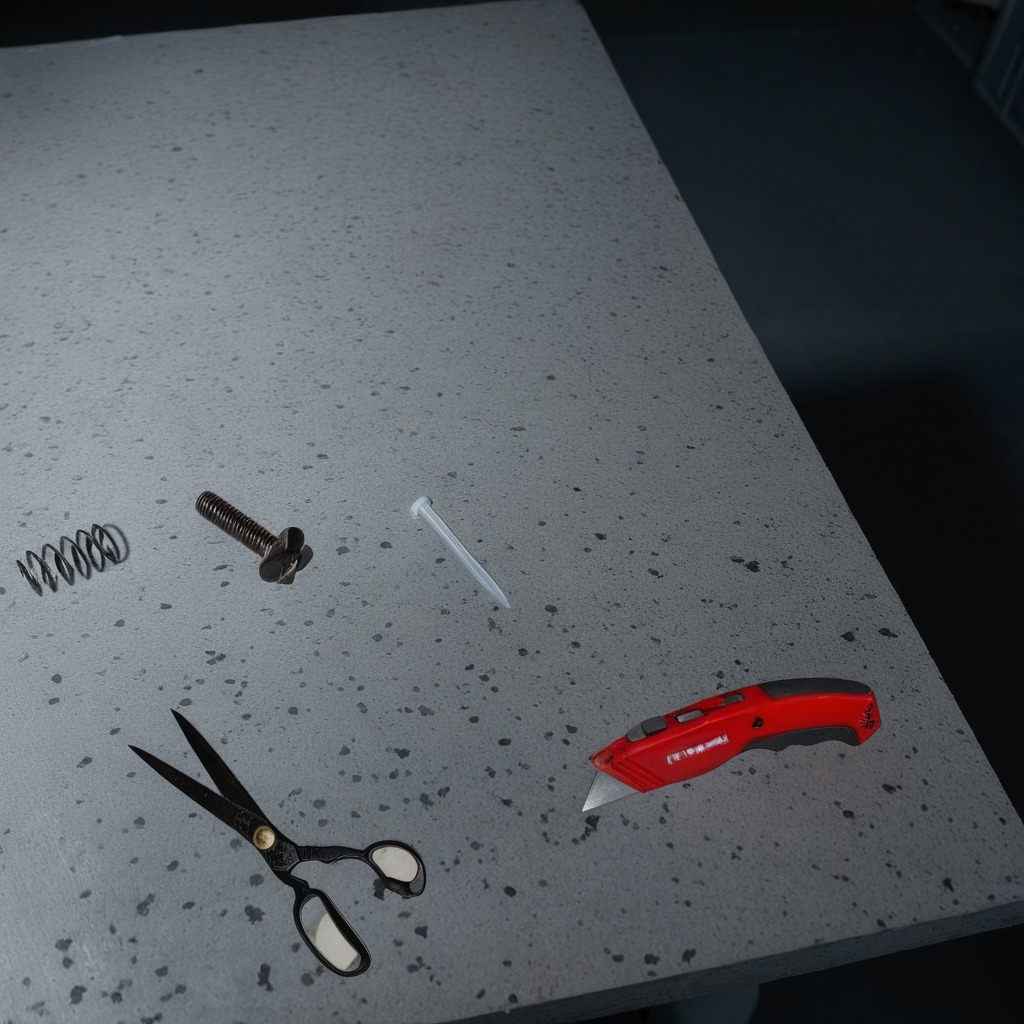
A utility knife, a metal machine screw, an iron nail, a coiled metal spring, and a pair of scissors are lying on the granite table.